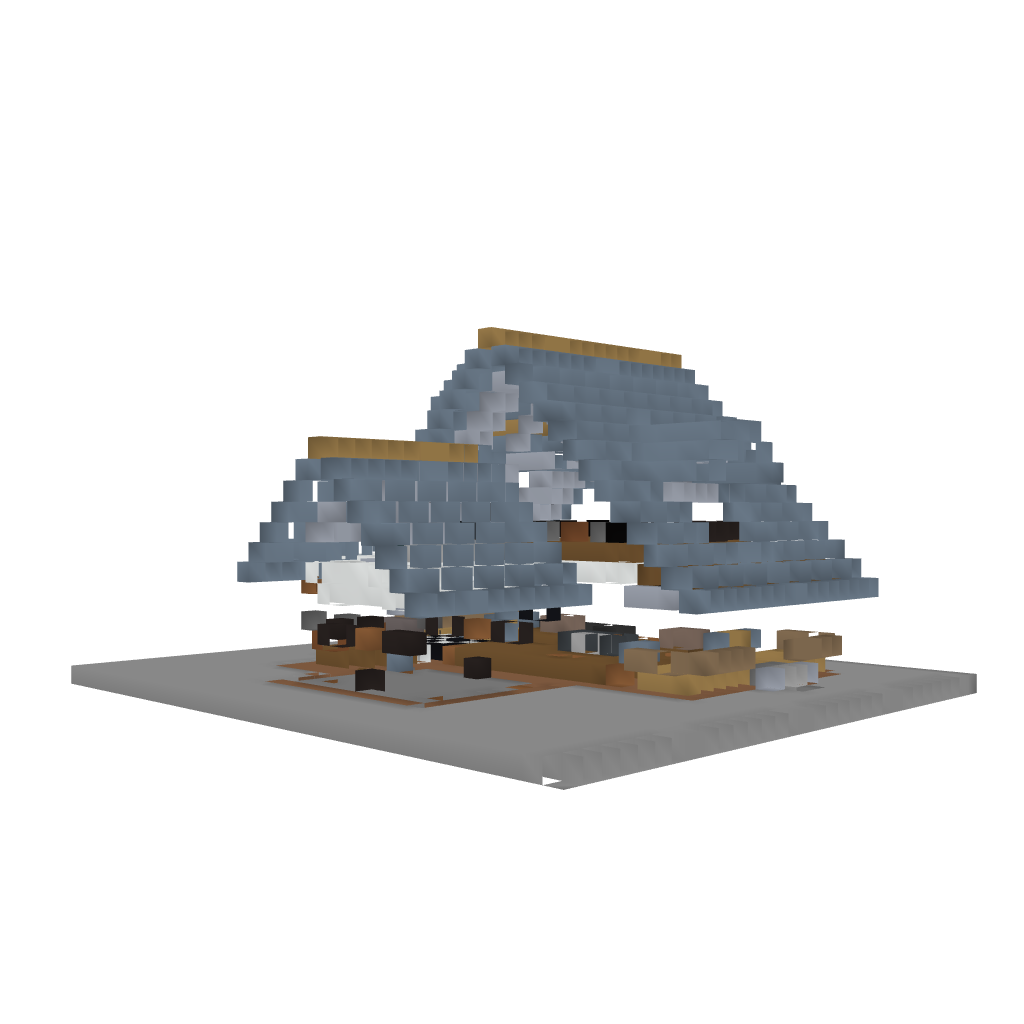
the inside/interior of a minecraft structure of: Country House Plan 01